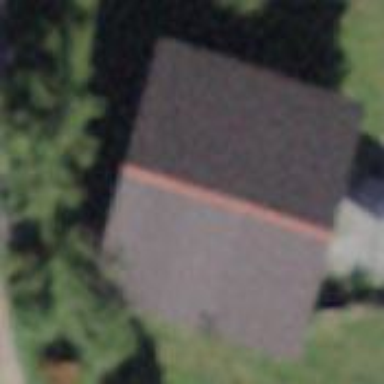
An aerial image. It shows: Garage.